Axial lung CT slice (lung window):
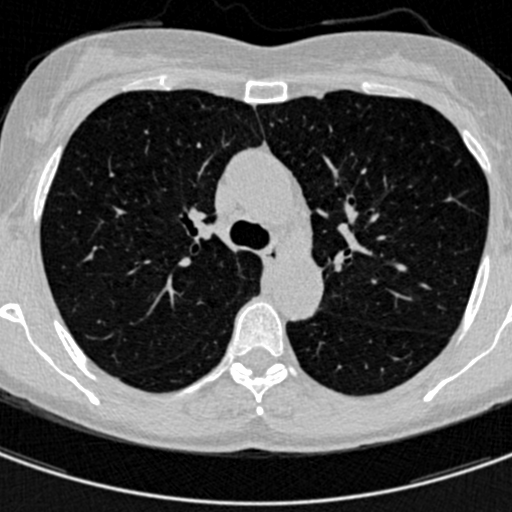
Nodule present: no